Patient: sex F, age 54
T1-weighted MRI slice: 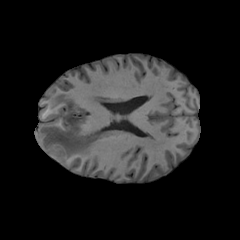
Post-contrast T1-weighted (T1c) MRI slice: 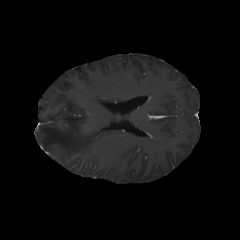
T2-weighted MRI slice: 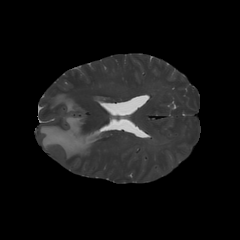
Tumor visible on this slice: yes
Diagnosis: Glioblastoma, IDH-wildtype
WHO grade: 4